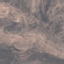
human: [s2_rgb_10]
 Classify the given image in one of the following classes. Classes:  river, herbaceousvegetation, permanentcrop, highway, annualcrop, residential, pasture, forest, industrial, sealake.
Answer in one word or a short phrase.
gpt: HerbaceousVegetation